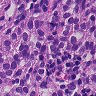
Metastatic tissue present: yes